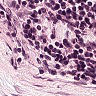
Metastatic tissue present: no